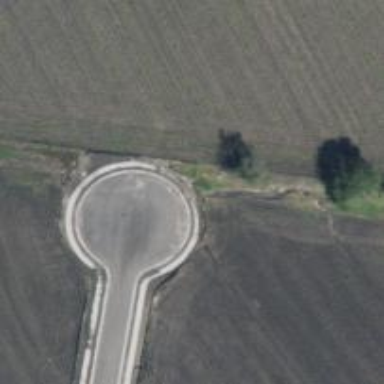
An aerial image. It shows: Turning circle on the road.